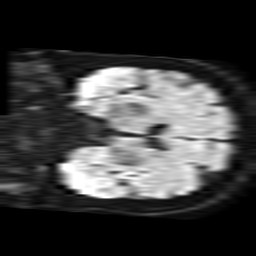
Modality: TRACE
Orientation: coronal
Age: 72
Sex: female
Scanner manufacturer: philips
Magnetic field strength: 1.5 T
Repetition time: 3.464 s
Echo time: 0.07078 s